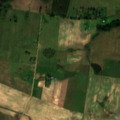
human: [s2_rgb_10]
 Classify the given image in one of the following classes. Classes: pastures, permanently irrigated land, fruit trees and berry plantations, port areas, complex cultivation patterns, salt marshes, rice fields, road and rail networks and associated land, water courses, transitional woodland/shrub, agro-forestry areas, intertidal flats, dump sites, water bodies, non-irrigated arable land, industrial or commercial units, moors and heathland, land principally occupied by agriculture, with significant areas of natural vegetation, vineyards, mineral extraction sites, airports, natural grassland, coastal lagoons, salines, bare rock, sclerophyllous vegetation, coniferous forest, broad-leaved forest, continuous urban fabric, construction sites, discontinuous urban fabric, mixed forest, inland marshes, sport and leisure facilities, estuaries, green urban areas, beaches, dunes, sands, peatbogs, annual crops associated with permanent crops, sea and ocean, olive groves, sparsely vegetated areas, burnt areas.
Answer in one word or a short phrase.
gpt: non-irrigated arable land, complex cultivation patterns, broad-leaved forest, mixed forest